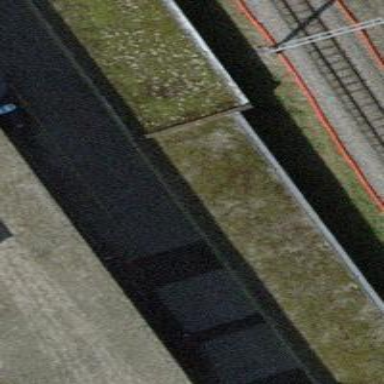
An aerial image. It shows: View of roof of building.